Question: I Would like to move between pages in my application through swiping.
Here is a picture to explain my example :

Let's say that I have 3 Pages represented each by 3 tabs how can I swipe to move from one to another?
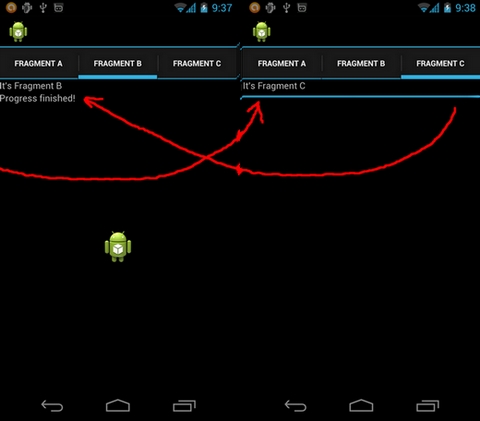
Answer: Pivot control is what you need. However its not used to swipe between pages just child controls of this control but it will work for what you need.
And for customizing header you can have a look at <URL>.
You can just use Pivot control as I mentioned and remove the header of pivot by keeping it empty or whatever and put a control of yours made with borders and all stuff and you can show and hide the highlight on the basis of index of the pivot control. Basically using the pivot control as you would have and instead of its header you put your control up there made up of grid control and 'OnIndexChanged' event of pivot control you manipulate it to get a feel of what you want.